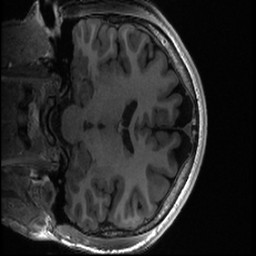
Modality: T1w
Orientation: coronal
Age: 18
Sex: female